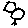
Label: bird